Interaction volume radius: 10 \u00c5
Interaction volume height: 10 \u00c5
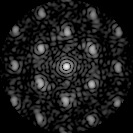
Disorder parameter: 0.3053